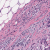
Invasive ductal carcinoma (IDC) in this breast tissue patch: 1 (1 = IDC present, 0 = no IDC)